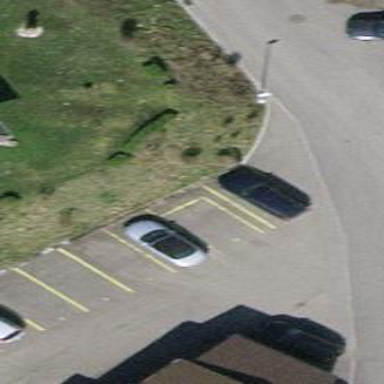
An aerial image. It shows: Parking area with surface.